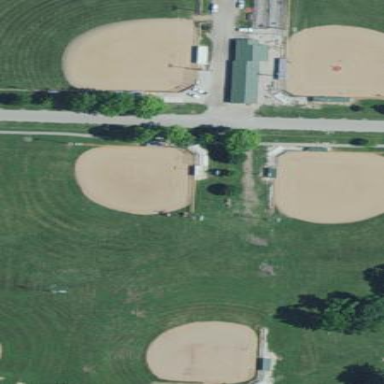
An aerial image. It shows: Dirt baseball pitch for leisure land sports.